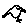
Label: bird